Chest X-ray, PA view. Patient: 30 years old, sex F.
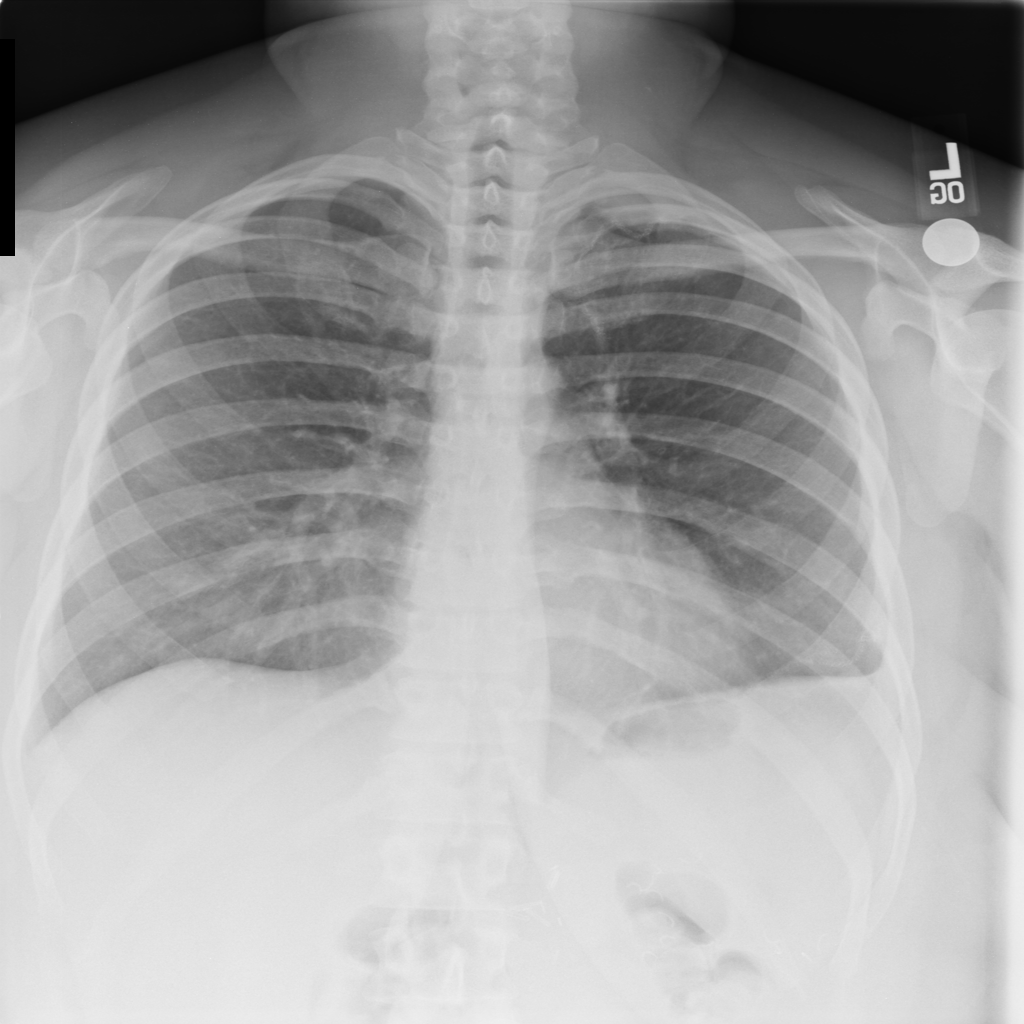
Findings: Effusion